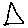
Label: triangle